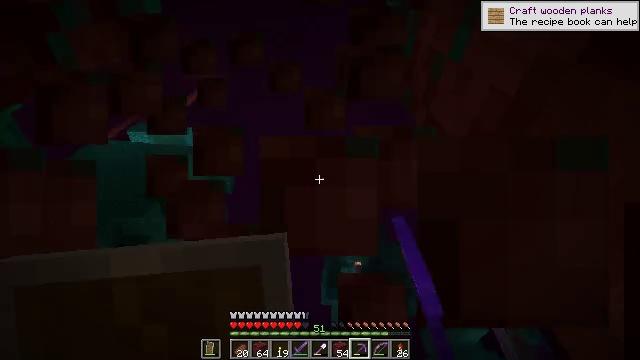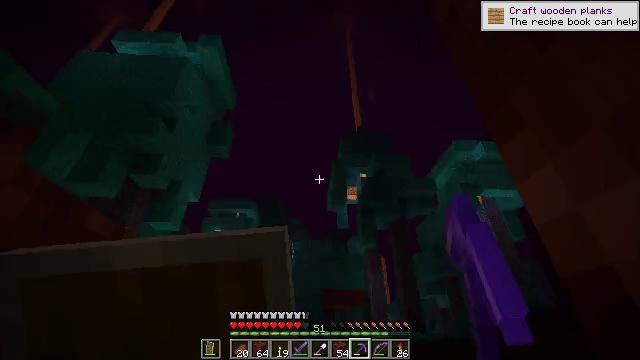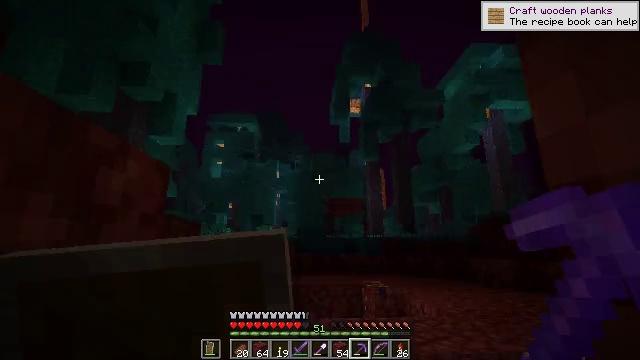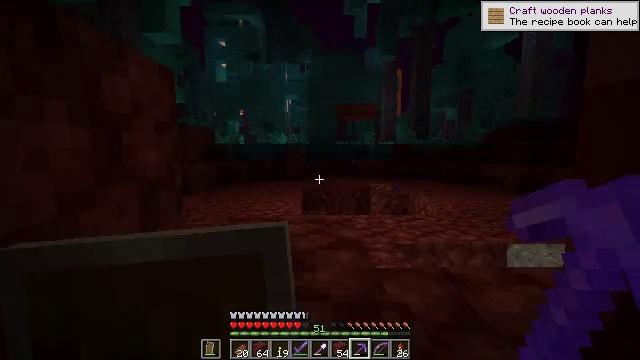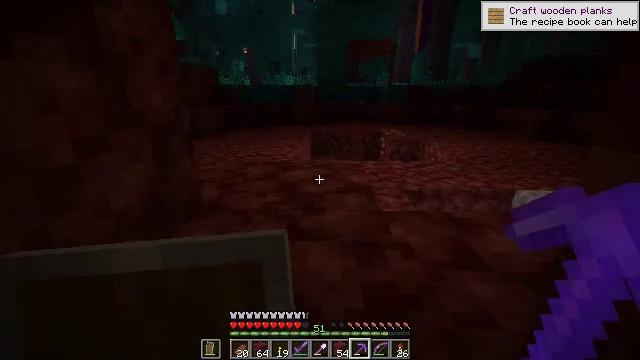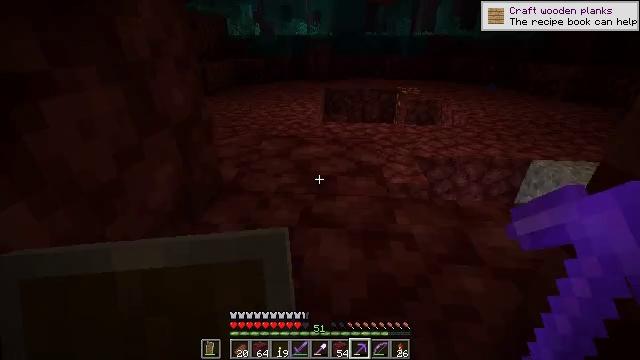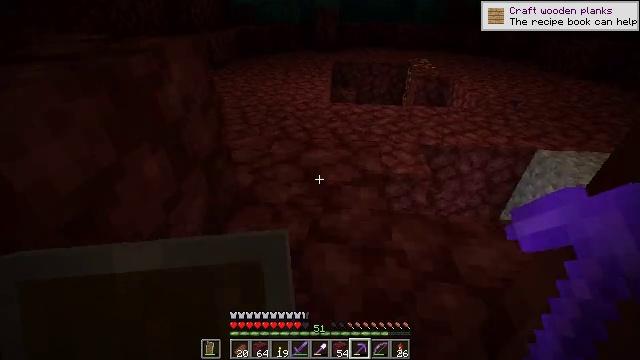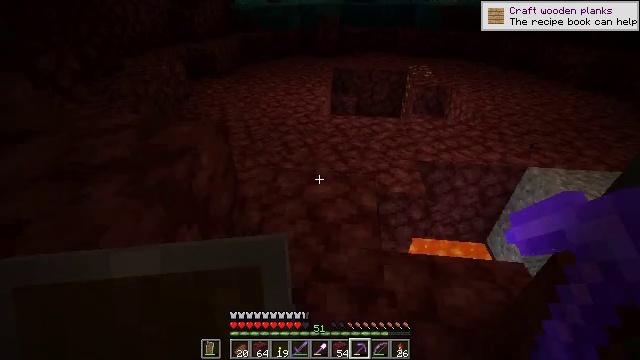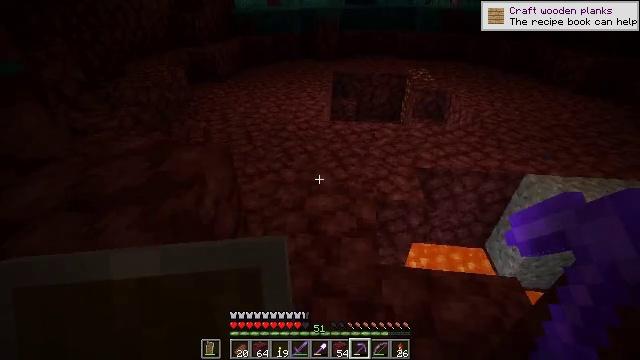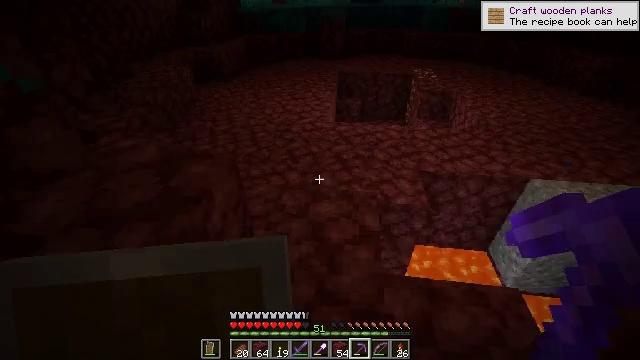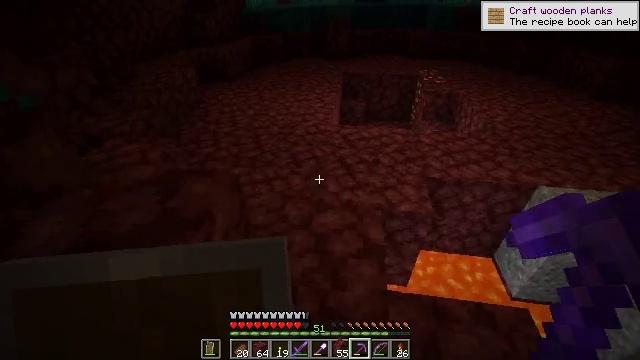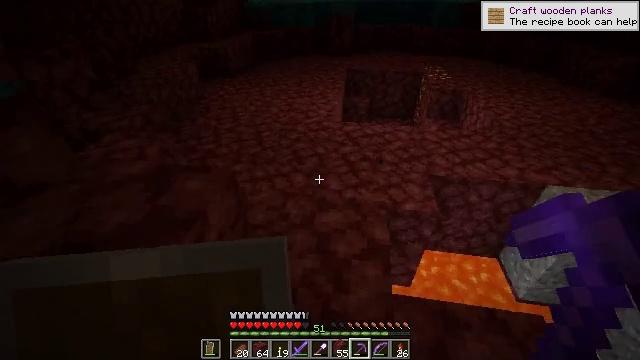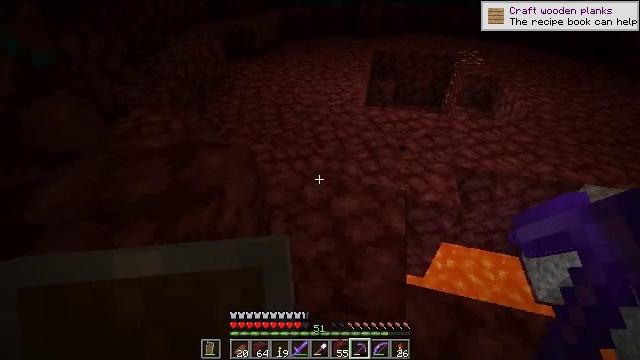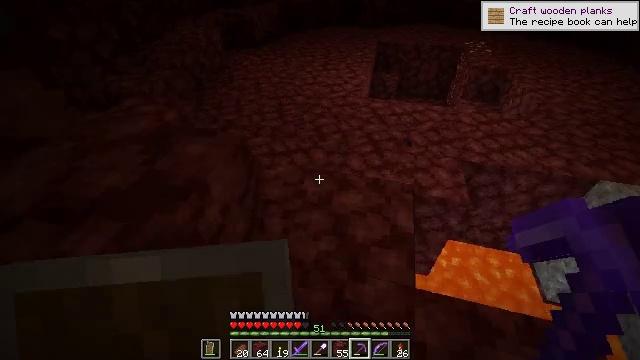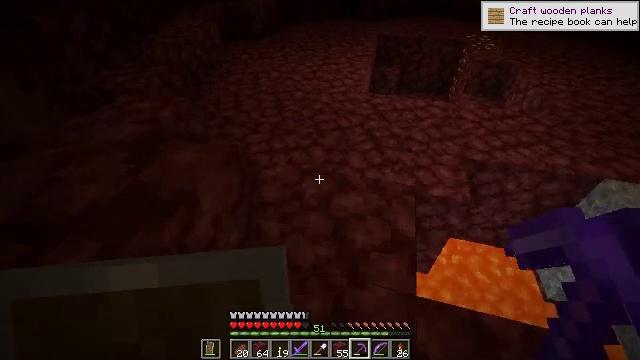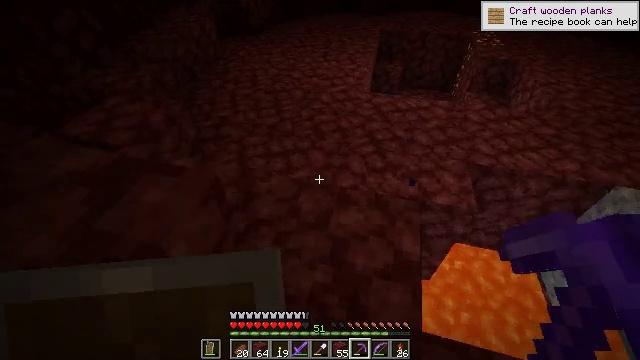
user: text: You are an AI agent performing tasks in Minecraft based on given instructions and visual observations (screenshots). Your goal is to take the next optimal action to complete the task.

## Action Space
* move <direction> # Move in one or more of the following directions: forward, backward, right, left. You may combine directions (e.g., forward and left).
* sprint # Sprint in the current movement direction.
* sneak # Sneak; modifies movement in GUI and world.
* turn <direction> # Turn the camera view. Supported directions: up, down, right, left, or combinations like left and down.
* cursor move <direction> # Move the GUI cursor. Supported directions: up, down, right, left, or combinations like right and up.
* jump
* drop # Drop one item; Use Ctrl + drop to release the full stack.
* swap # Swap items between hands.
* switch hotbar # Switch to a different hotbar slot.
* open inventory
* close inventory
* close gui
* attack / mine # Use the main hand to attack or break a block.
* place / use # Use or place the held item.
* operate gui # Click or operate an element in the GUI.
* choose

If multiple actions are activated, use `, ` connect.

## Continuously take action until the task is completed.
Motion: motion action
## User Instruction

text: Collect netherrack in the Nether.
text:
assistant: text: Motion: turn left and down
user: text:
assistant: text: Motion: turn down
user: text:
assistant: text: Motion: turn left and down
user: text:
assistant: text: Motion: move forward, turn left and down
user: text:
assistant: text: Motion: move forward, turn left and down, jump
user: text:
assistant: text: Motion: move forward, turn left and down, jump
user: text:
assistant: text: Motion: move forward, jump
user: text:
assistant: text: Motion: move forward, jump
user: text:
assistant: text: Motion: move forward, turn left
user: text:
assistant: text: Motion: move forward
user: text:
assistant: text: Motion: move forward
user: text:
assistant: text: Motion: move forward, turn left and down
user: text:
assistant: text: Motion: move forward, turn down
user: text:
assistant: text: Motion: move forward, turn down
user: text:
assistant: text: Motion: move forward, turn down
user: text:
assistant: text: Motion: move forward, turn down
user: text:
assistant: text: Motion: move forward, turn down
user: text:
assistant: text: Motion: turn left and down
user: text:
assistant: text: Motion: turn down
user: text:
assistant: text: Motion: turn down
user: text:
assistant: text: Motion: no_op
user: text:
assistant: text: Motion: move forward
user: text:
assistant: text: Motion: move forward
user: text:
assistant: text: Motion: move forward
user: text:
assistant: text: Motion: move forward
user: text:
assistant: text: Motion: move forward
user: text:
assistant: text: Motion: move forward, turn up
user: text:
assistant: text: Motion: move forward, turn right and up
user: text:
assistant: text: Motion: move forward, turn right and up
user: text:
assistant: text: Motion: move forward